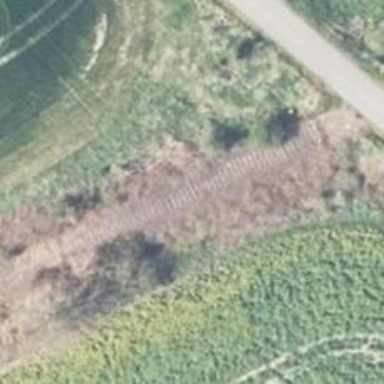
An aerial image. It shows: Abandoned railway.